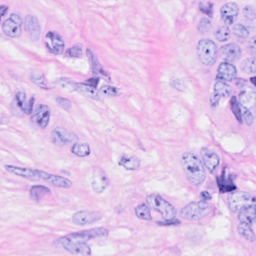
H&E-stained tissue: Breast